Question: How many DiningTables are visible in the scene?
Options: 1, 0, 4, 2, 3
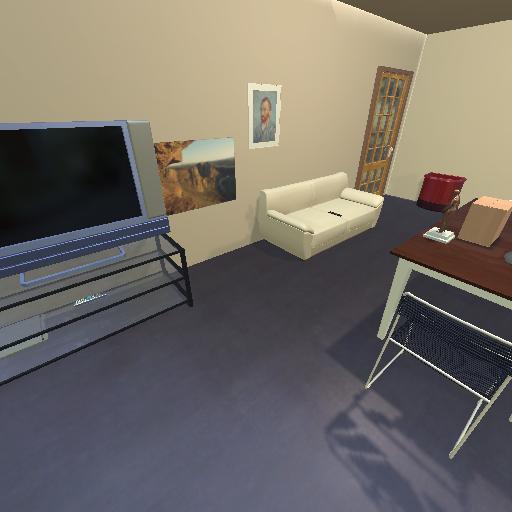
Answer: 1